Field crop: maize
Growth stage: 1
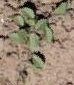
Species: convolvulus